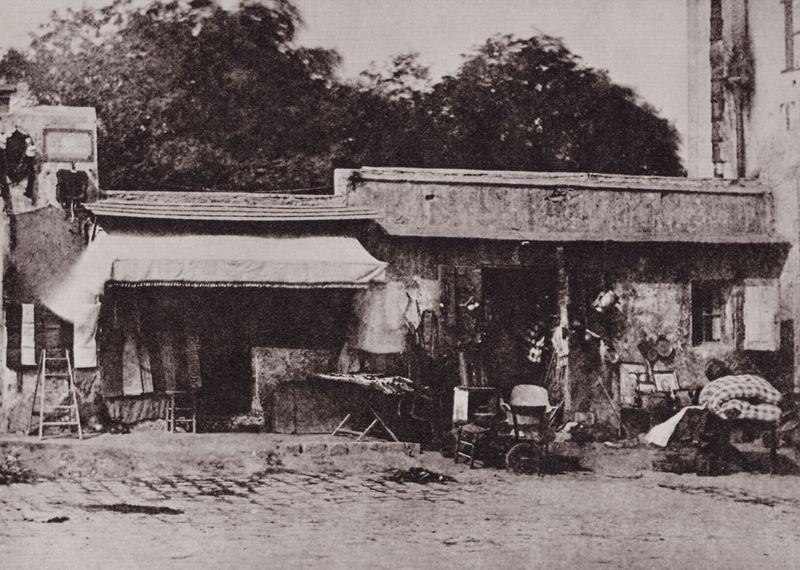
Titel: Trödlerbude an der Rue du Rocher
Künstler: Hippolyte Bayard
Schlagwörter: baum, blätter, himmel, laub, schatten, weiß, bäume, stadt, wäsche, fenster, grau, kariert, licht, schwarz, strasse, stuhl, stühle, tisch, tische, tür, dach, gebäude, haus, arm, stein, steine, möbel, häuser, brücke, hütte, boden, sessel, stoff, decke, wald, karren, räder, schuppen, chaos, terrasse, geschäft, pflaster, wäscheleine, russland, dorf, dächer, hof, hütten, geschäfte, laden, markt, speichen, vorort, hocker, sepia, rad, wagen, krieg, leiter, kissen, polster, bett, stufe, matratze, foto, fotografie, photographie, regen, hinterhof, ruine, belichtung, verkauf, geschirr, schwarzweiss, kopfsteinpflaster, pflastersteine, bordstein, jalousie, photo, bettzeug, putz, ländlich, elend, armut, wohnen, aufnahme, kolonie, schabracke, abriss, wohnungen, markise, behausung, hplz, bettwäsche, decken, dokumentation, garage, viertel, hausrat, gerümpel, schmutzig, unrat, stuhle, flohmarkt, matraze, sozialgeschichte, slum, heruntergekommen, volkskunde, beteen, geweg, h user, kpfsteinpflaster, matratzr, e, hütte baracke armut wäsche